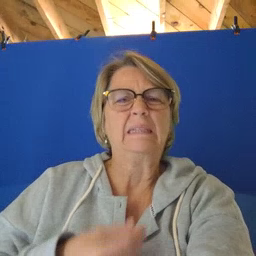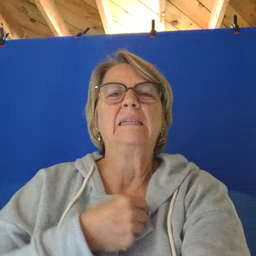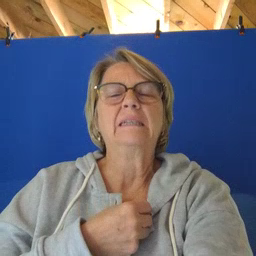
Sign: wet